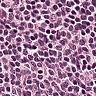
Metastatic tissue present: no